Question: Im trying to create something that looks like this using php gd library:

I've figured out how to create simple text using gd library, but im stuck on how to put a patterned text in it.
Anybody have any idea on how to do this?
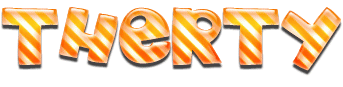
Answer: Yes, this is possible. To do it, you need to uses . This website has a nice example: <URL>. Scroll to the bottom of the page, to the "Textures" section for their solution.